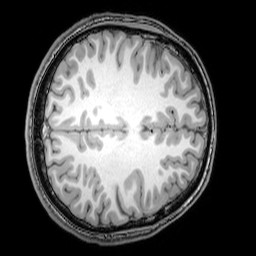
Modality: T1w
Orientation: axial
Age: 21
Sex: male
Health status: healthy
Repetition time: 0.081 s
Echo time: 0.037 s